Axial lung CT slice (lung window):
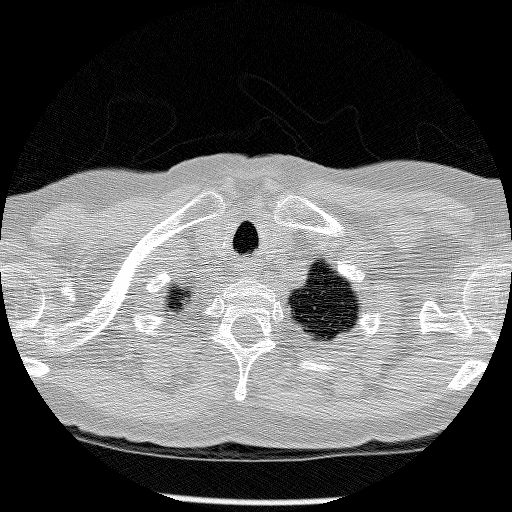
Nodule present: no